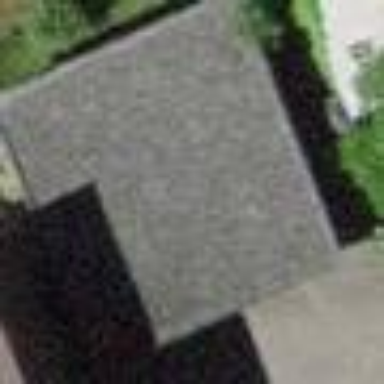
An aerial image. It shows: Garage.